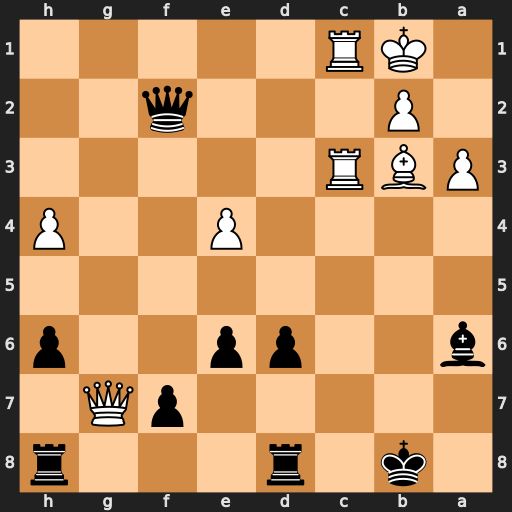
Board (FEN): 1k1r3r/5pQ1/b2pp2p/8/4P2P/PBR5/1P3q2/1KR5
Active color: b
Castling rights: -
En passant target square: -
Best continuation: Rdg8 Qxh8 Rxh8